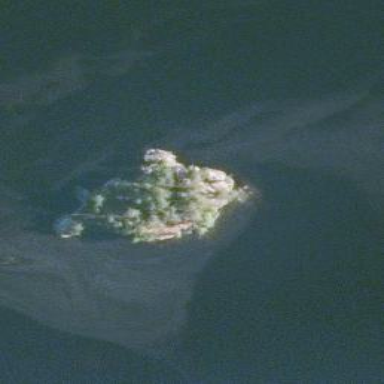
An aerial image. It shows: Islet surrounded by woodland.